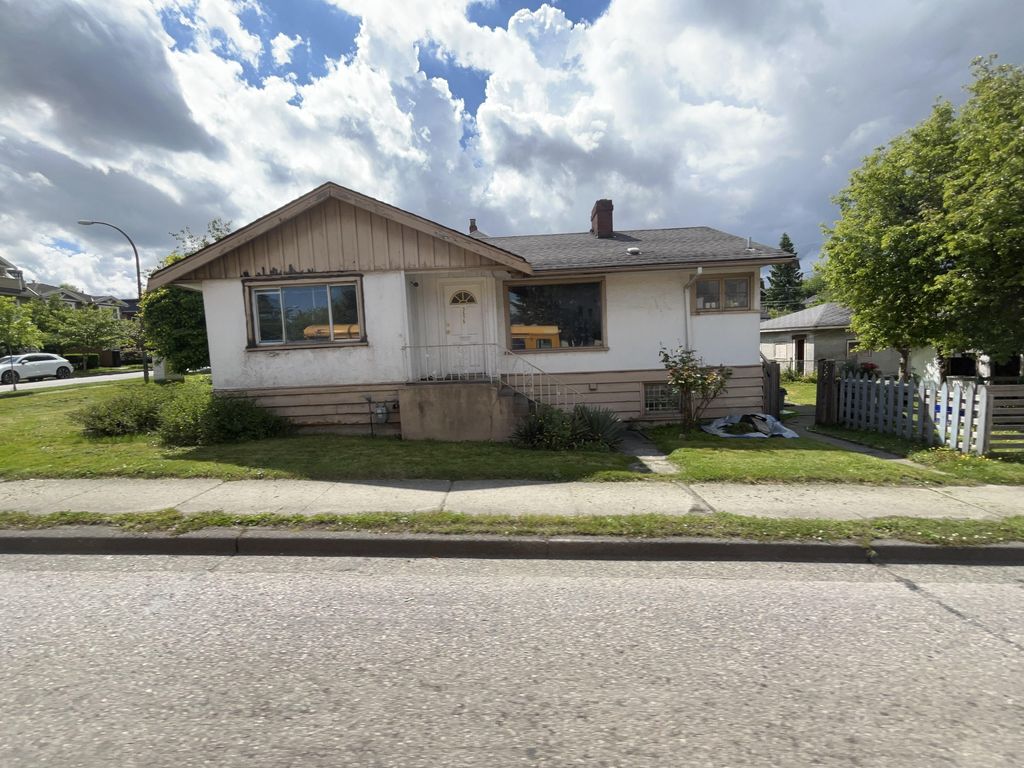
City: vancouver